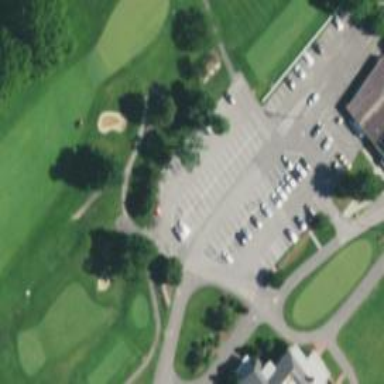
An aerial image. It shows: Service road used as golf cart path.